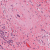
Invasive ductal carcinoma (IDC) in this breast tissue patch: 1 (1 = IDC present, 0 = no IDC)